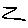
Label: zigzag